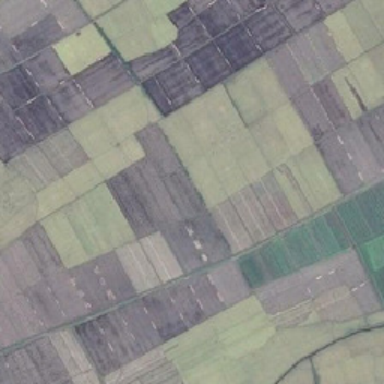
Scattered yellow red and green field .